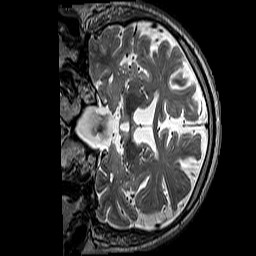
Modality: T2w
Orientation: coronal
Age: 66
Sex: male
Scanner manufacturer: siemens
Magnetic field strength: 3 T
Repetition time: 3.2 s
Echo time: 0.212 s